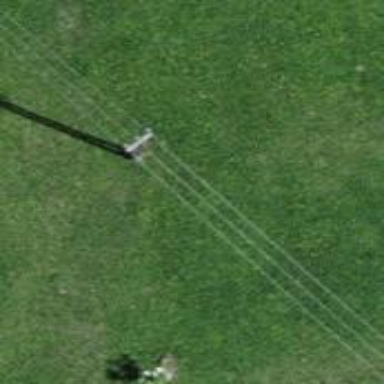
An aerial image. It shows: Power pole.